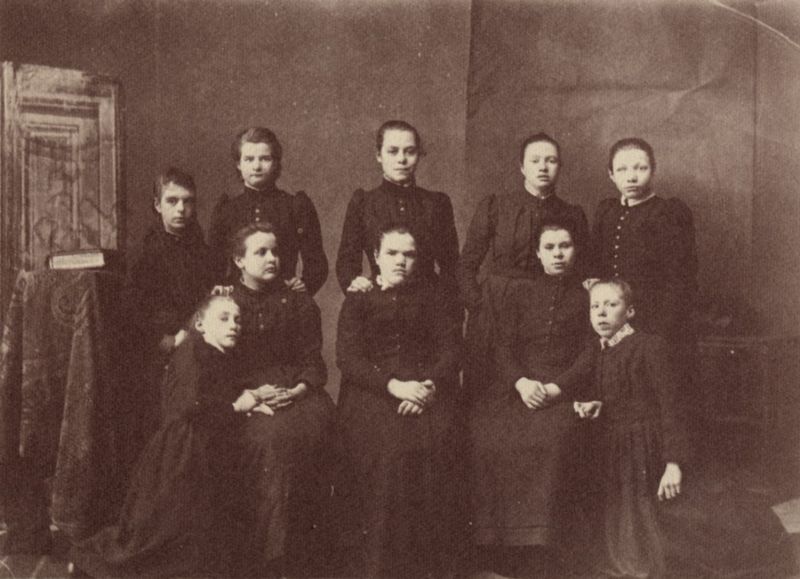
Titel: Eine Gruppe von Mädchen
Künstler: Thomas John Barnardo
Schlagwörter: dunkel, gruppe, hand, weiß, frauen, mädchen, ocker, sitzen, braun, damen, frau, grau, haar, hell, hintergrund, kleid, kleider, köpfe, licht, mitte, schwarz, stirn, tisch, tür, zimmer, blick, dame, beige, teppich, gesichter, wand, bibel, kleidung, stehen, bild, gruppenportrait, hände, porträt, haare, sitzend, stehend, stoff, decke, familie, familienbildnis, knopf, schulter, kinder, kommode, parabon, ecke, röcke, schule, monochrom, gefaltet, streng, hochgesteckt, paravon, konzentriert, knöpfe, foto, fotografie, buch, uniformen, schwester, gruppenbild, portraits, photo, frauenbildnis, strenge, familienbild, ereignis, umbra, erinnerung, fotographie, aufnahme, enkel, klasse, waisen, mütter, waisenhaus, studio, holztür, gruppenfoto, einfachheit, bedeckung, faltspuren, raumecke, seltsam, sinister, fotogesicht, schwarze kleider, stillsitzend